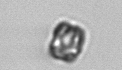
Label: Thalassiosira